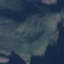
Land use / land cover class: HerbaceousVegetation